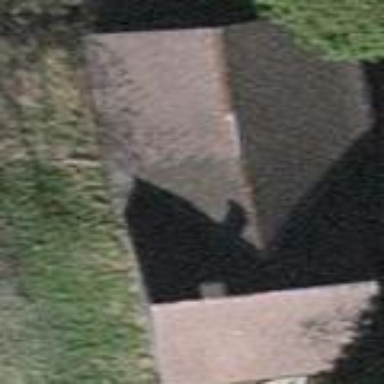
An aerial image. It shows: Shed building.